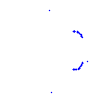
Particle: kaon